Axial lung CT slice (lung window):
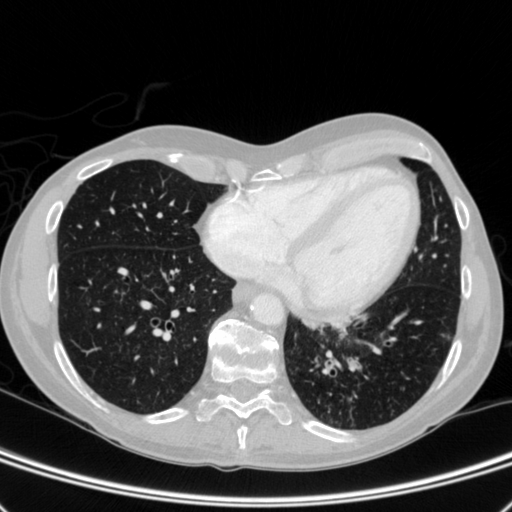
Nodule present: no